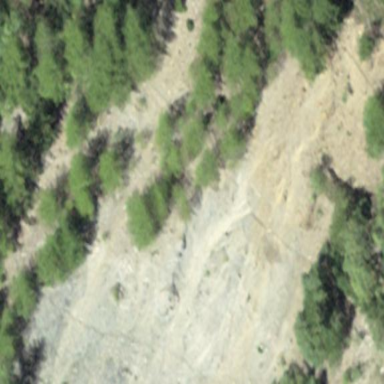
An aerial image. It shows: Natural scree.